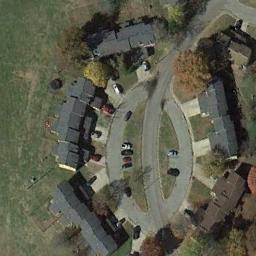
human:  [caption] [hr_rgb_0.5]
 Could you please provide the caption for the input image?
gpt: There are many buildings of different shapes and sizes in medium residential area .

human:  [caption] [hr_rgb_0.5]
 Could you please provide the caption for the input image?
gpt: The medium residential is on the grass next to the road .

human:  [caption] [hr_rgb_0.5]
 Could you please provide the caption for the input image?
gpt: The dense medium residential area has some neatly arranged houses on the grass and some roads go through the medium residential area .

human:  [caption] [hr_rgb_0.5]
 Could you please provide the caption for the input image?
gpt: Medium sized residential areas have different orientations .

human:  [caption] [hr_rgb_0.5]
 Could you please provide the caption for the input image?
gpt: There are some black buildings on green lawns on the  medium residential area .